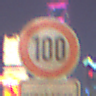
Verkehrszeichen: Geschwindigkeit100
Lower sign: ZeitangabenMitBeschraenkungAufWochentage1
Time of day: Night
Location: Outdoor (Urban)
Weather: PartlyCloudy
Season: NotSpecified
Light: Natural